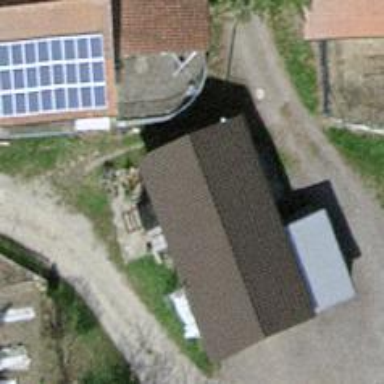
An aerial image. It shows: Shed.